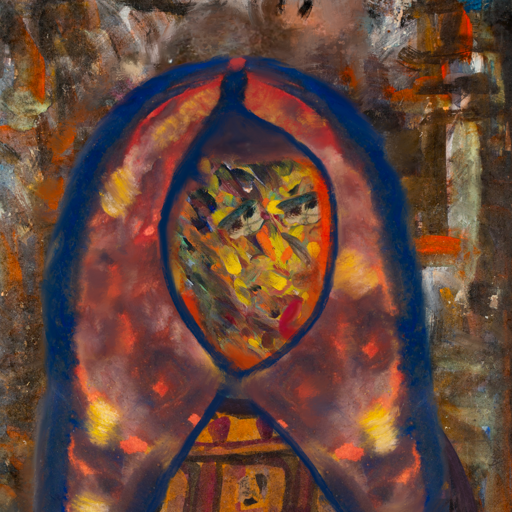
Background: GypsyQueen, Head And Neck Side: An_Impression, Face Side: Pipe, Bust: Doll, Hair Side: Rupkatha, Head Accessory: Mother_And_Son_Mother_Scarf, Second Necklace: Blank, Necklace: Blank, Baby: Blank